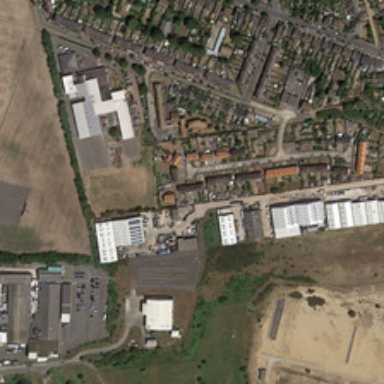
Many buildings and some green trees are in an industrial area .